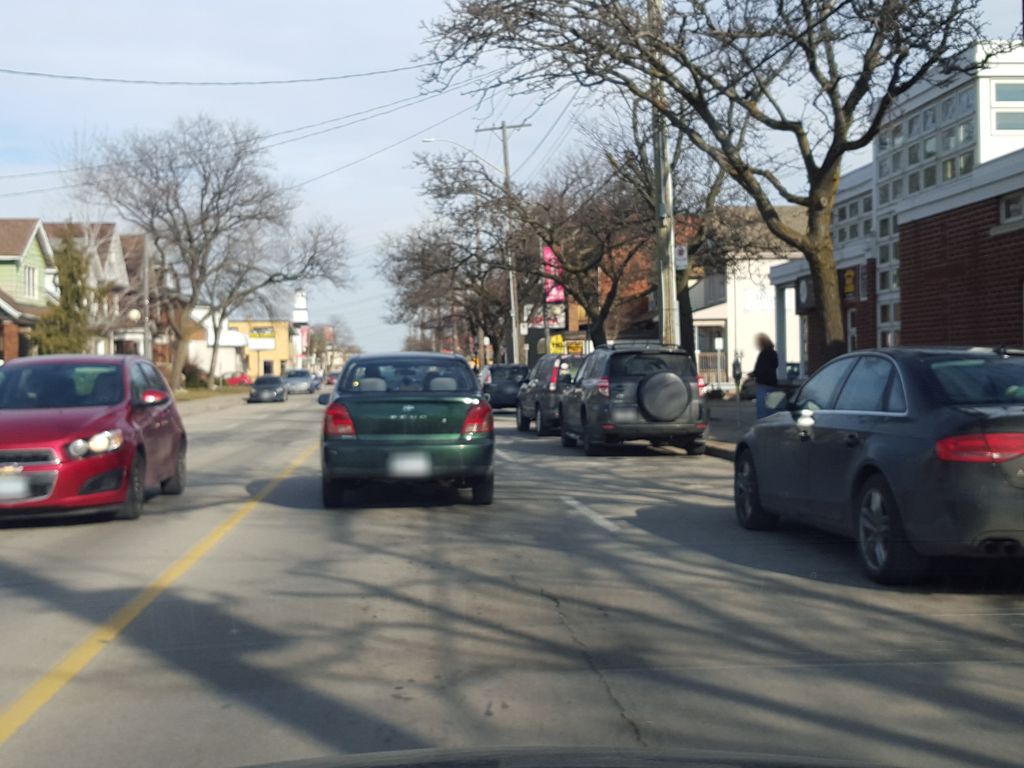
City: hamilton